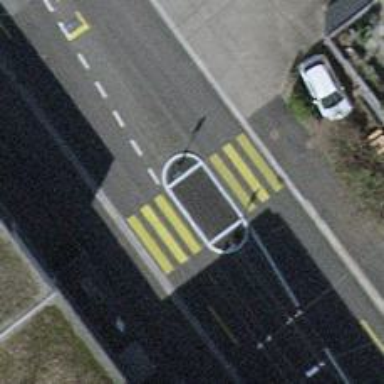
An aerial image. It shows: Paved footway with zebra crossing.